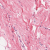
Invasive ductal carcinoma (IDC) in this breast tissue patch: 0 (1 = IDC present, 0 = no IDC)